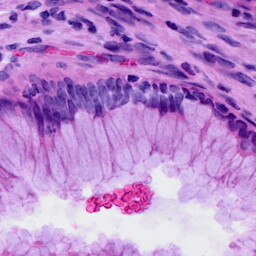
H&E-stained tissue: Cervix